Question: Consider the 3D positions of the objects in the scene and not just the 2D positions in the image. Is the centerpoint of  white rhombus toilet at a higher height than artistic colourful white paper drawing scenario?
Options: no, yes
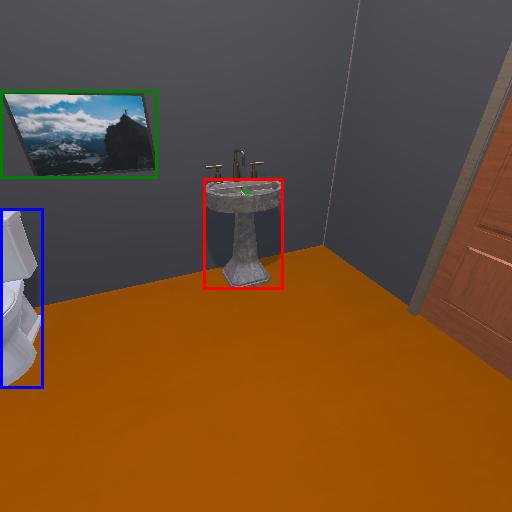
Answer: no